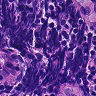
Metastatic tissue present: no